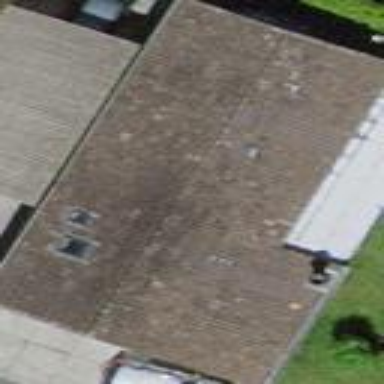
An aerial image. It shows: Building with gabled roof made of roof tiles. The orientation of the roof is along the building.